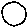
Label: circle